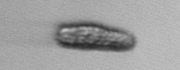
Label: Pseudochattonella_farcimen